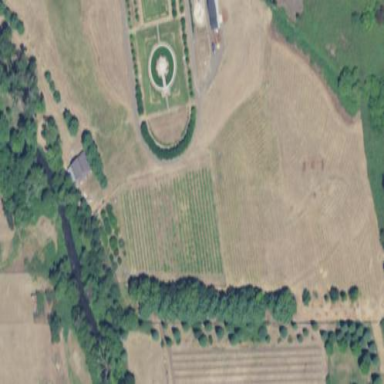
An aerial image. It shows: Vineyard where grapes are grown.